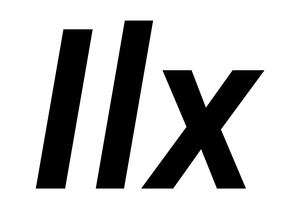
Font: Roboto-Italic_SemiBold_Italic